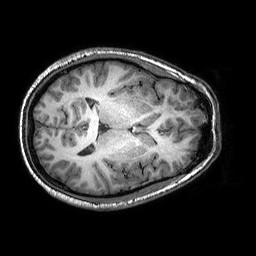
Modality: T1w
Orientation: axial
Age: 20
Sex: male